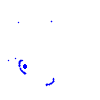
Particle: kaon